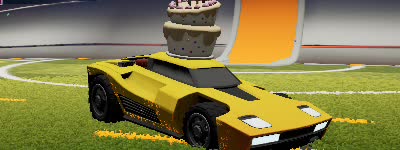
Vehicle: breakout